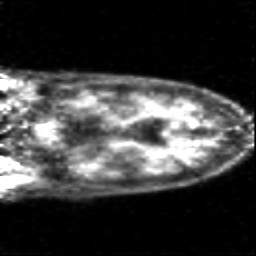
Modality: PET
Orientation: coronal
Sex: male
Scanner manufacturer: siemens